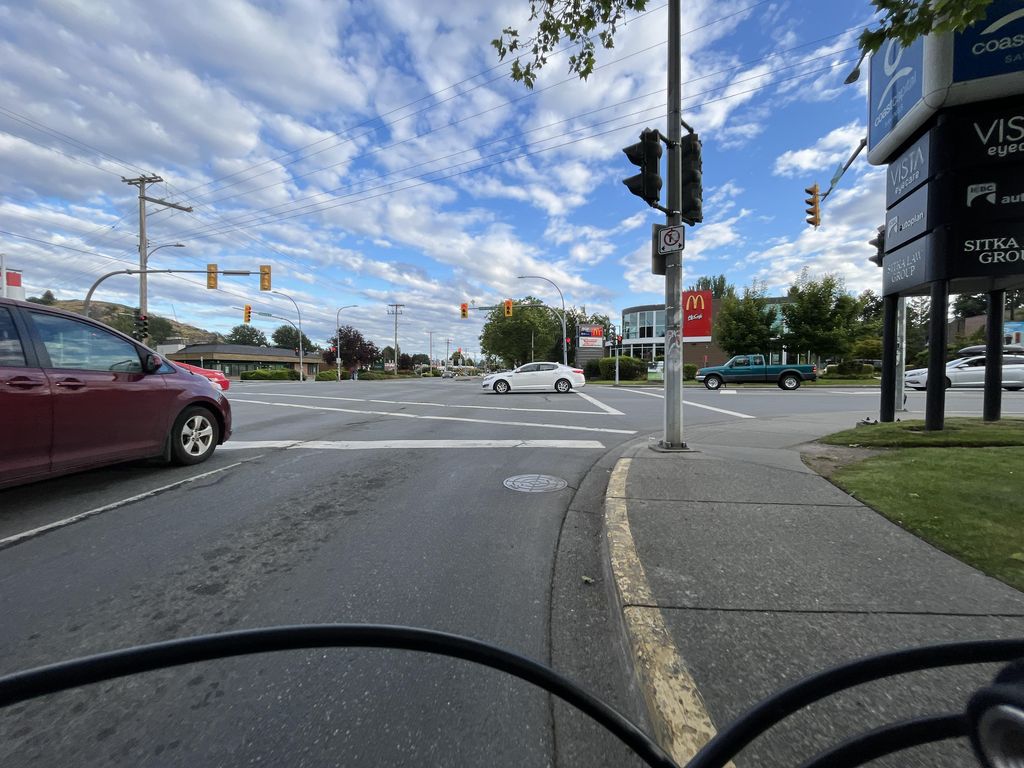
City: victoria